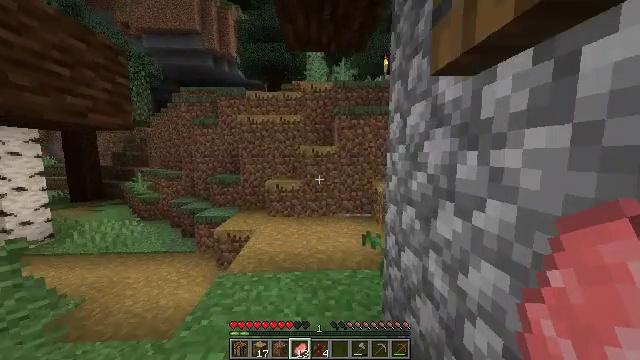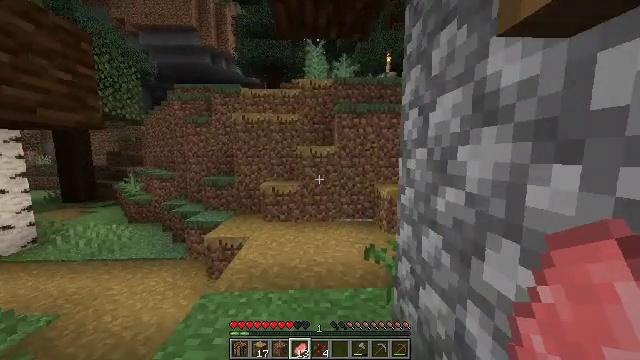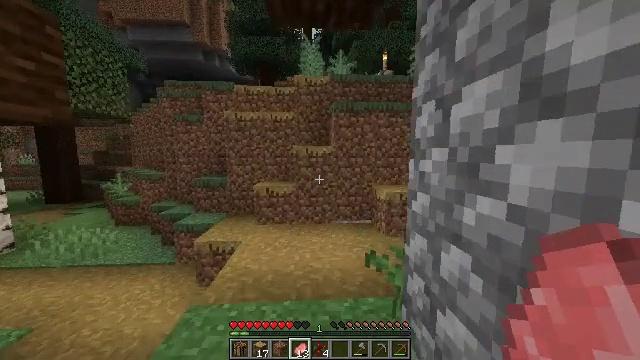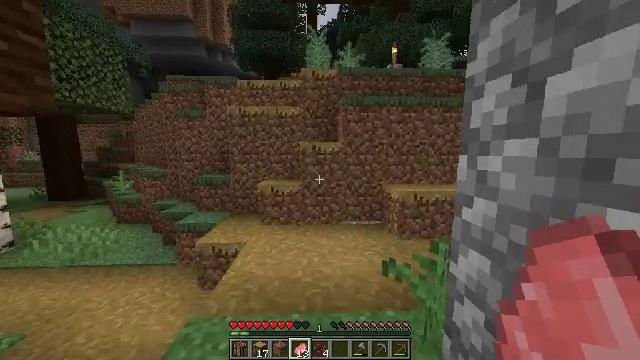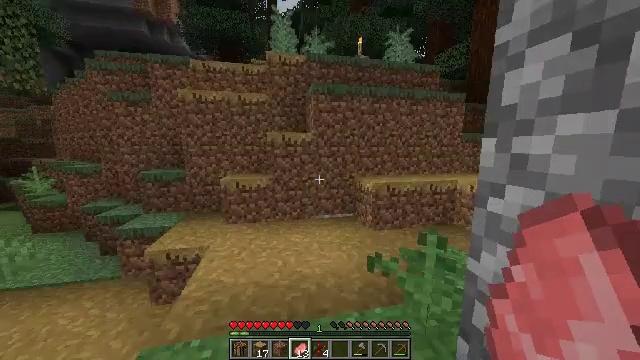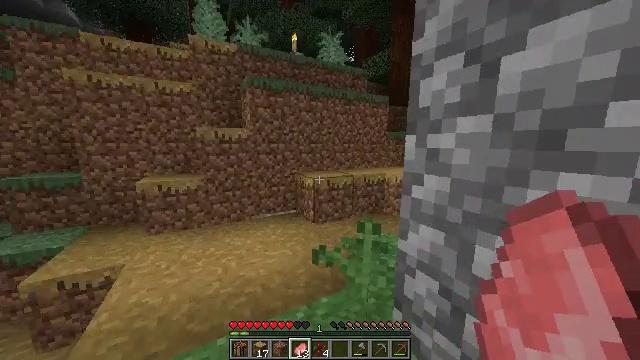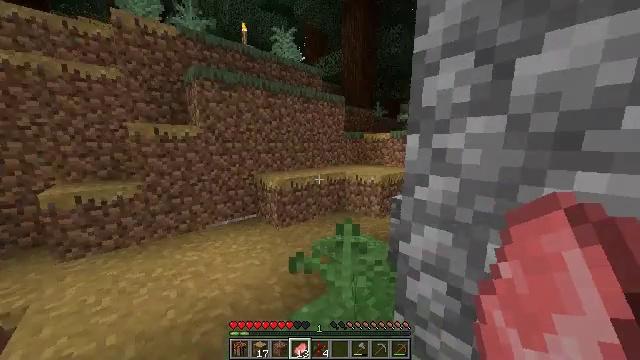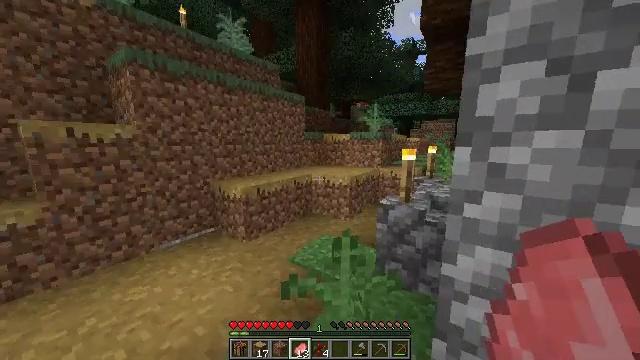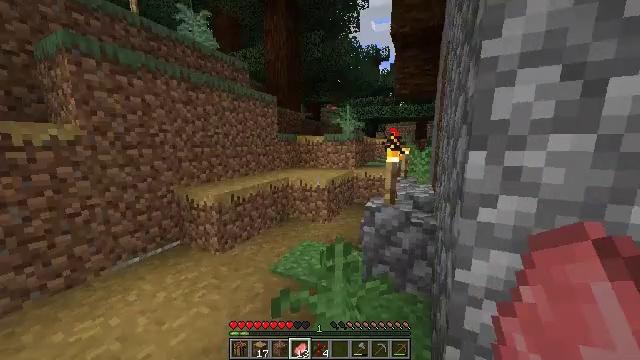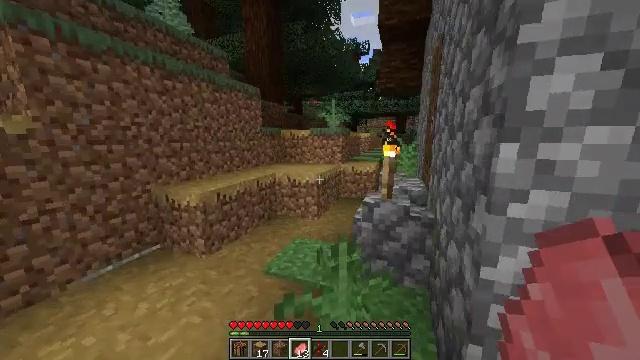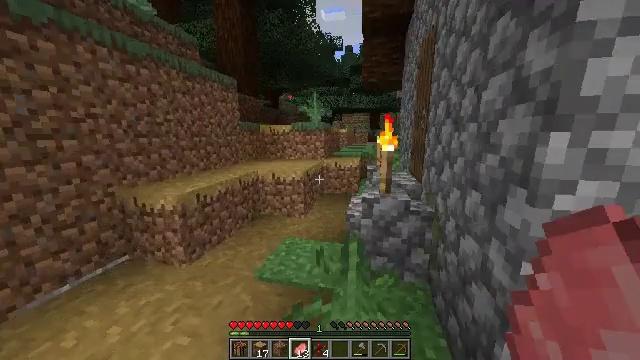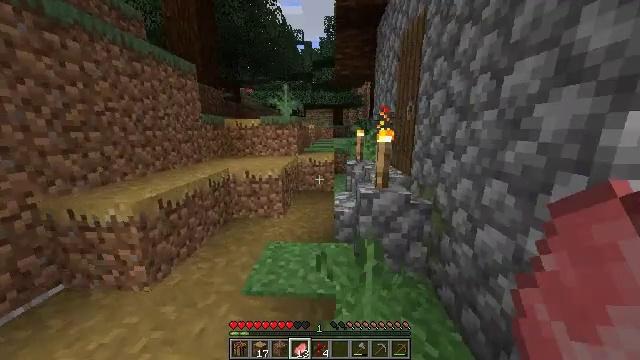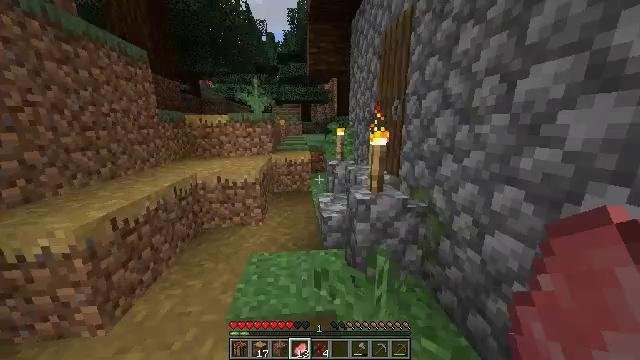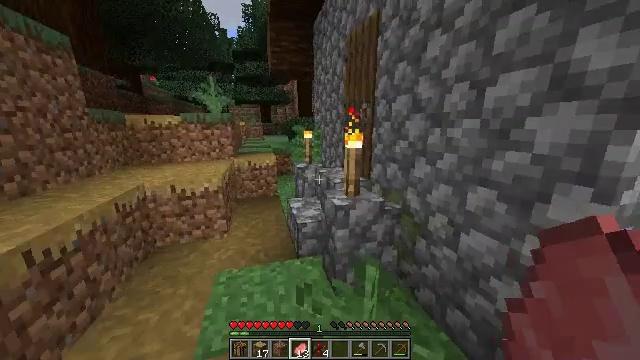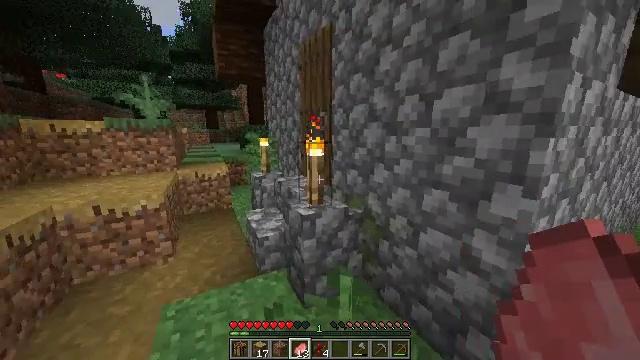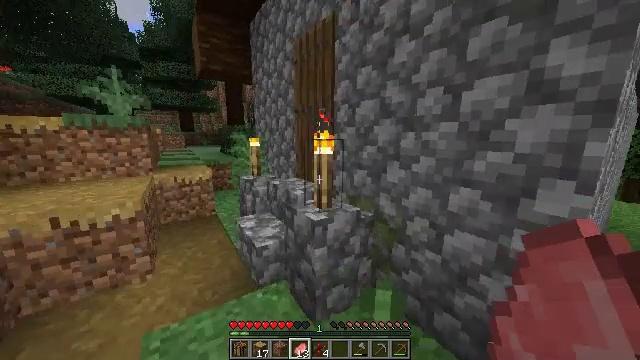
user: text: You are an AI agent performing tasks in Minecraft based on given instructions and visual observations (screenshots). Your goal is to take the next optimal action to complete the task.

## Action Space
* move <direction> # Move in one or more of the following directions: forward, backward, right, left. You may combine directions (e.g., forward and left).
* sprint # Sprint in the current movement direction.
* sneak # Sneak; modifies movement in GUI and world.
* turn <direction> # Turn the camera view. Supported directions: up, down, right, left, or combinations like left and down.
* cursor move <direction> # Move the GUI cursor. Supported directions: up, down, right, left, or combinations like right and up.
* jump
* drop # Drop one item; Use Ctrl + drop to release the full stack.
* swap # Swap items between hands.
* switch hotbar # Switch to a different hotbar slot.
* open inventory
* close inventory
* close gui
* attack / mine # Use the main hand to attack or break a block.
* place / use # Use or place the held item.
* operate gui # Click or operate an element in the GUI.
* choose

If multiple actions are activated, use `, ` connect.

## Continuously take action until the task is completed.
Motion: motion action
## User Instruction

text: Hold left button to gather the purple bed.
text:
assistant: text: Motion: move forward
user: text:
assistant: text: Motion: move forward and move left, turn right
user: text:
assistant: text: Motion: move forward and move left
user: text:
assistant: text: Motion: move forward and move left, turn right and down
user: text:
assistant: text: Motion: move forward and move left, turn right
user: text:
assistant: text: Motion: move forward and move left, turn right
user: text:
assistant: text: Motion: move forward and move left, turn right
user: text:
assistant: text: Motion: move forward and move left, turn right
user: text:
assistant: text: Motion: move forward and move left, turn right and down
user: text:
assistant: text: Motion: move forward and move left, turn right and down
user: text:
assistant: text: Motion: move forward and move left, turn right and down
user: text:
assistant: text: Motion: move forward and move left, turn right
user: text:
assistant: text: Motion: move forward and move left, turn right
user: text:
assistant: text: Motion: move forward and move left, turn right and up
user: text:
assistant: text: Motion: move forward and move left, turn right
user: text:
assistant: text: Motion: move forward and move left, turn right and up
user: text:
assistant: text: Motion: move forward and move left, turn right and up
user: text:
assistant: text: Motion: move forward and move left, turn right and up
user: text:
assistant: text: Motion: move forward and move left, turn right and up
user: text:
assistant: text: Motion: move forward and move left
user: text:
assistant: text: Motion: move forward and move left, turn right
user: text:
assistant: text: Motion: move forward and move left, turn right, use / place
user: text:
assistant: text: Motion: move forward and move left, turn right, use / place
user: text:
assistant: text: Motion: move forward
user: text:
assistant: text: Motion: move forward, turn right and down
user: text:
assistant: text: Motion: move forward, turn right and down
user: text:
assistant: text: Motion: move forward, turn right and down
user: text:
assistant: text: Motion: move forward, turn right and down
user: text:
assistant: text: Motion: move forward
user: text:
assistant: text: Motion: move forward